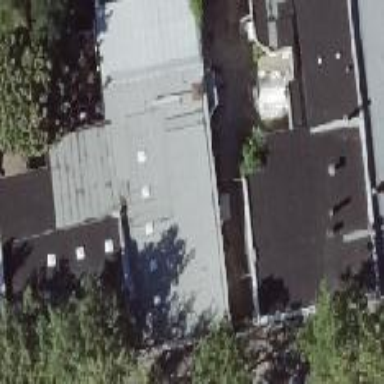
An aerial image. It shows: Residential building with skillion roof.